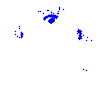
Particle: electron